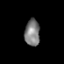
Tissue: prostate
Cell type: T cells
Senescence score: 0.8058
Nuclear area (px): 391
Mean DAPI intensity: 126.877